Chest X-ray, PA view. Patient: 53 years old, sex F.
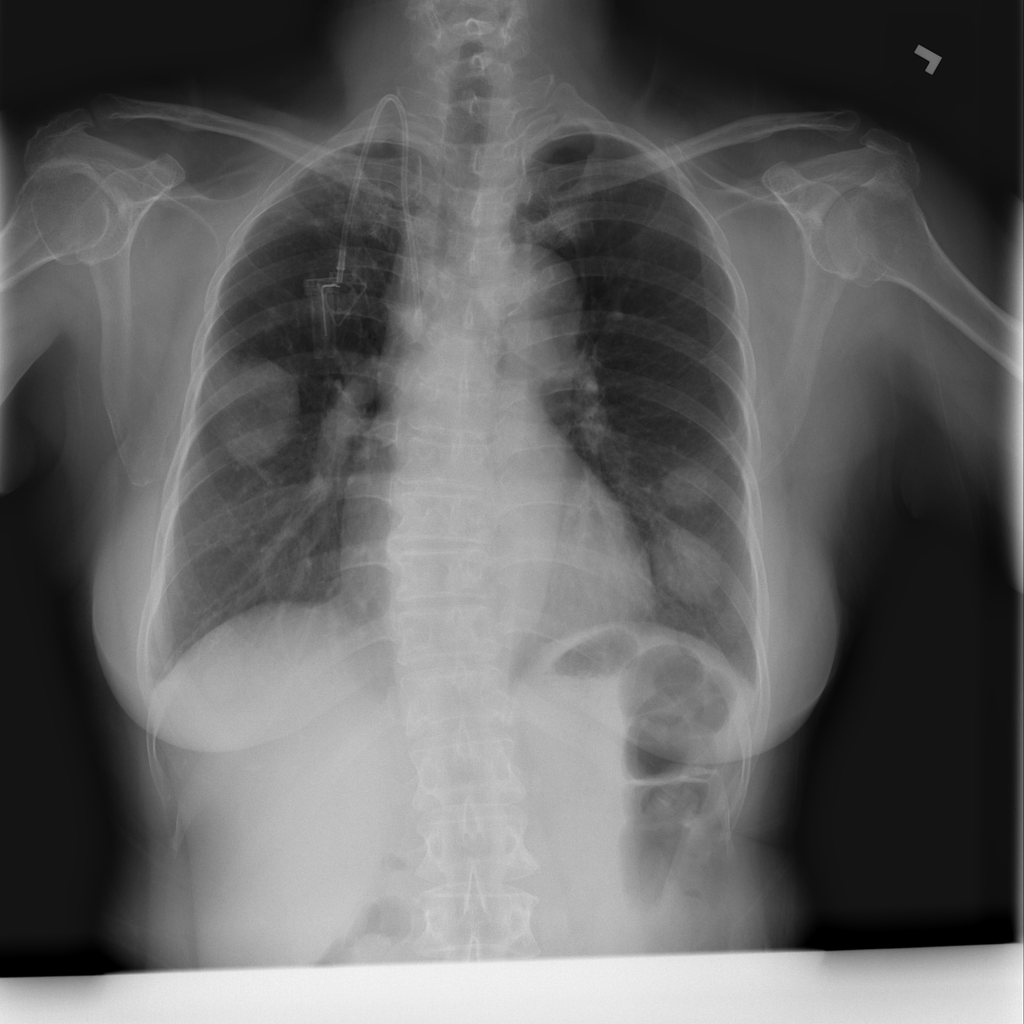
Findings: Mass